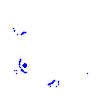
Particle: kaon